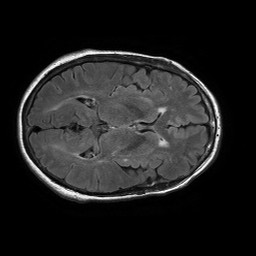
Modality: FLAIR
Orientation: axial
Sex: female
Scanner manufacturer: philips
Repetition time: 11 s
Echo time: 0.125 s